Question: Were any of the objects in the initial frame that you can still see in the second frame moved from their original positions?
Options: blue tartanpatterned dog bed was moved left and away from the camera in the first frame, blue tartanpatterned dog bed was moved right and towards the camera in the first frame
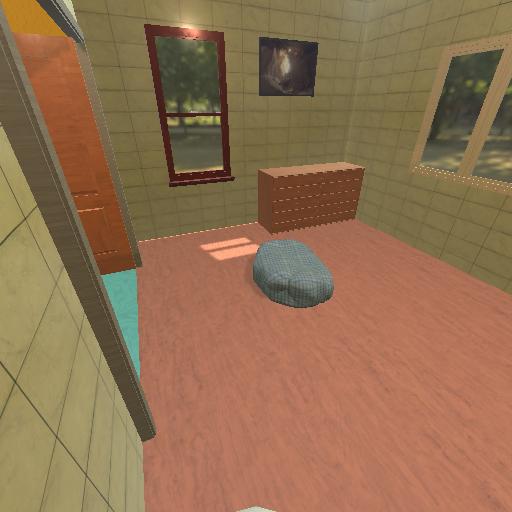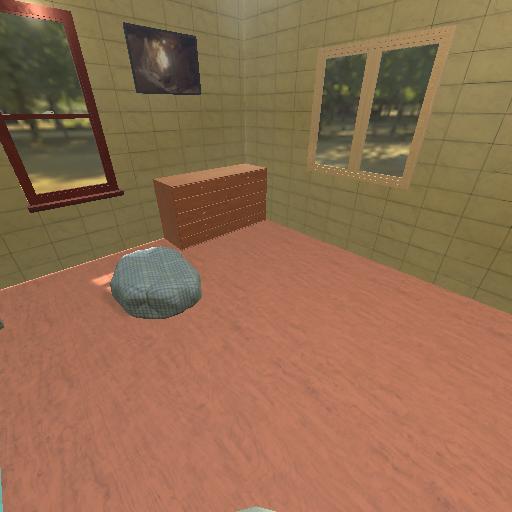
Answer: blue tartanpatterned dog bed was moved left and away from the camera in the first frame